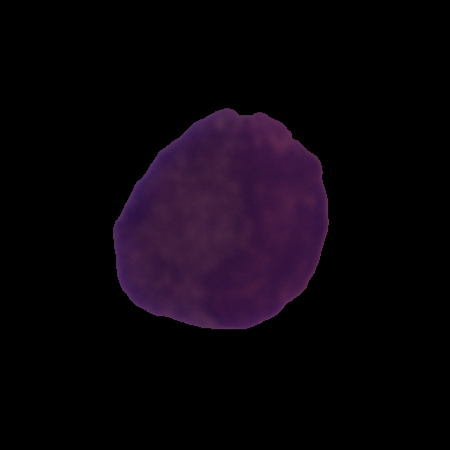
Label: healthy